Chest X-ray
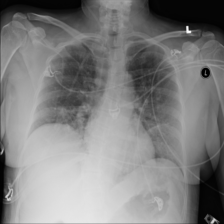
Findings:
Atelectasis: negative
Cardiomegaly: negative
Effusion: negative
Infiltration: negative
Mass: negative
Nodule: negative
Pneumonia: negative
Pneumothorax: negative
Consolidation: negative
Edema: negative
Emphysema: negative
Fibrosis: negative
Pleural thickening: negative
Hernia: negative